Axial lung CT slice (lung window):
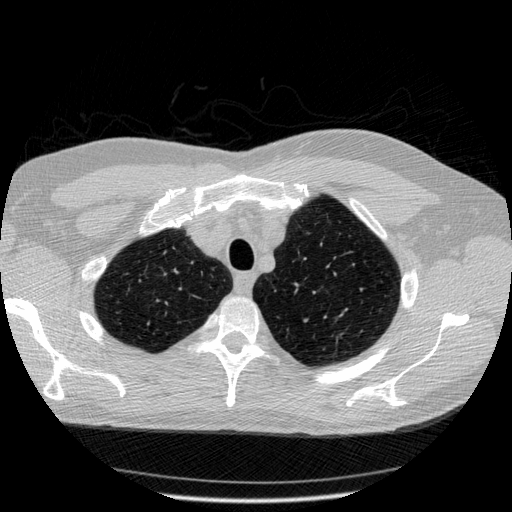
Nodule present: no